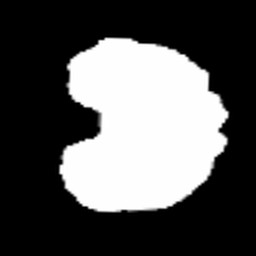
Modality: FA
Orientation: coronal
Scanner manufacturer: siemens
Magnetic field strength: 3 T
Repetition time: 3.6 s
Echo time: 0.092 s